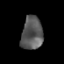
Tissue: prostate
Cell type: Epithelial cells
Senescence score: 0.3136
Nuclear area (px): 692
Mean DAPI intensity: 89.072